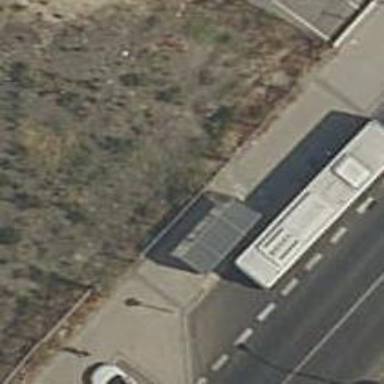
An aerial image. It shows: Bus stop with shelter on platform made of paving stones.